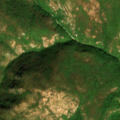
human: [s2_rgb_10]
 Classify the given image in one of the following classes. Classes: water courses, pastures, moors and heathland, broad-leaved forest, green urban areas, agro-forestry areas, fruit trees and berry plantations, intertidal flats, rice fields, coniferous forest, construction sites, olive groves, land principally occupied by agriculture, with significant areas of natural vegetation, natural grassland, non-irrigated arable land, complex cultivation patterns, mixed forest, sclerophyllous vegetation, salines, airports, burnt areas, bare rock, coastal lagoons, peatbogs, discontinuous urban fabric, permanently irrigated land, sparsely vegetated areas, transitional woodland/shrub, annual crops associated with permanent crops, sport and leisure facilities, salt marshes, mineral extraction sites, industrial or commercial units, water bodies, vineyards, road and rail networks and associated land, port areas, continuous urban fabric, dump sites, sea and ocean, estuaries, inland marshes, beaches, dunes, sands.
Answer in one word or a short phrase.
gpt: broad-leaved forest, transitional woodland/shrub